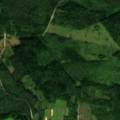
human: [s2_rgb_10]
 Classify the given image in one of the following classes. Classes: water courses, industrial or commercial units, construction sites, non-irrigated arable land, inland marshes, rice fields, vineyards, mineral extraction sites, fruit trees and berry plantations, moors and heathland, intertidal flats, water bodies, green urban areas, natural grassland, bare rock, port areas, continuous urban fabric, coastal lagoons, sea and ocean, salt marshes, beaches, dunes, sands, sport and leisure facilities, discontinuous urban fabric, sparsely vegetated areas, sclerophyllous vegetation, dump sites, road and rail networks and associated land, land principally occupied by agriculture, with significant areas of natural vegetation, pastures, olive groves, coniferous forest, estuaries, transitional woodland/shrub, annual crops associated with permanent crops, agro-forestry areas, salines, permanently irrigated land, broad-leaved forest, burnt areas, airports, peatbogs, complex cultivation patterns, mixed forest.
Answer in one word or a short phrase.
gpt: coniferous forest, mixed forest, transitional woodland/shrub